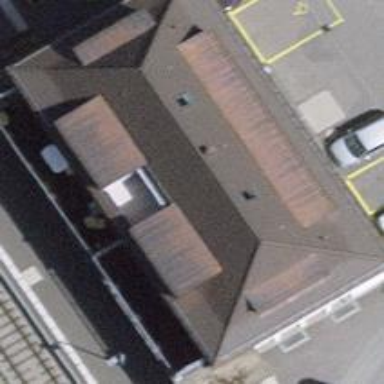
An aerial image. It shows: Train station building.